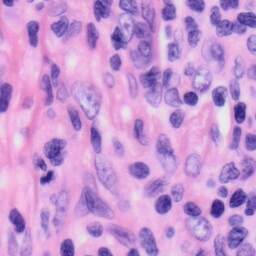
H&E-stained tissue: Skin